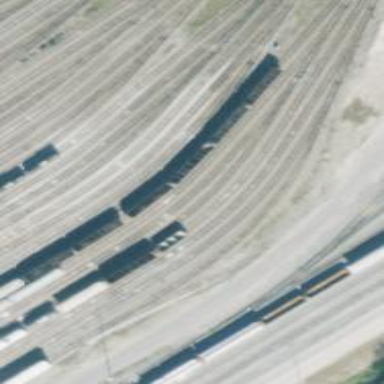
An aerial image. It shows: Railway yard.